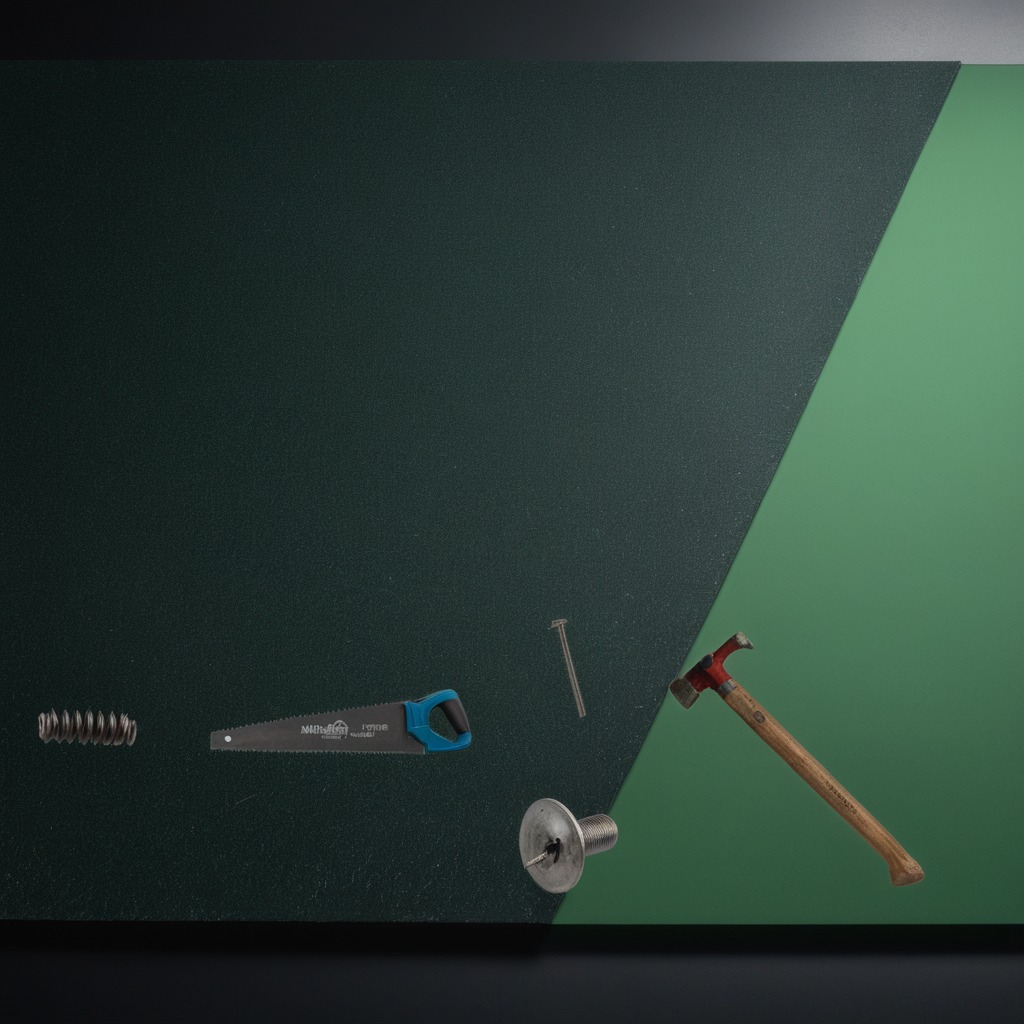
A hammer, an iron nail, a metal machine screw, a coiled metal spring, and a handheld metal saw are lying on the granite tabletop.